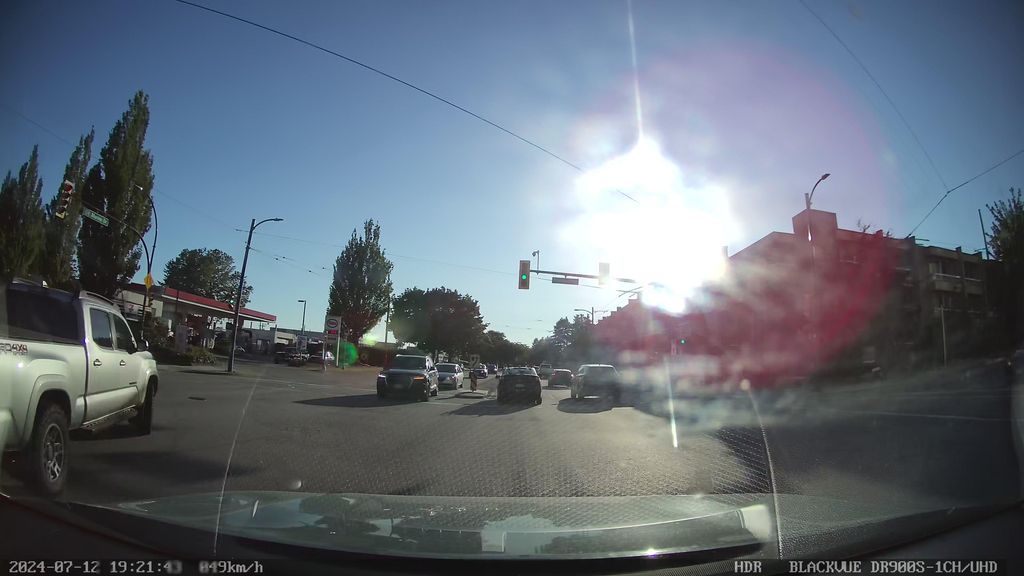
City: vancouver